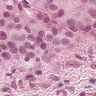
Metastatic tissue present: yes